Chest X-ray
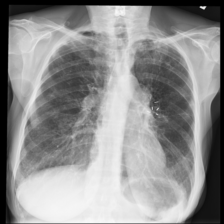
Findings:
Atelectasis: negative
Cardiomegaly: negative
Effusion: negative
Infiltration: negative
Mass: negative
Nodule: negative
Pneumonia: negative
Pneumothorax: negative
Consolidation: negative
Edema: negative
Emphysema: negative
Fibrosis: negative
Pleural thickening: negative
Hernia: negative